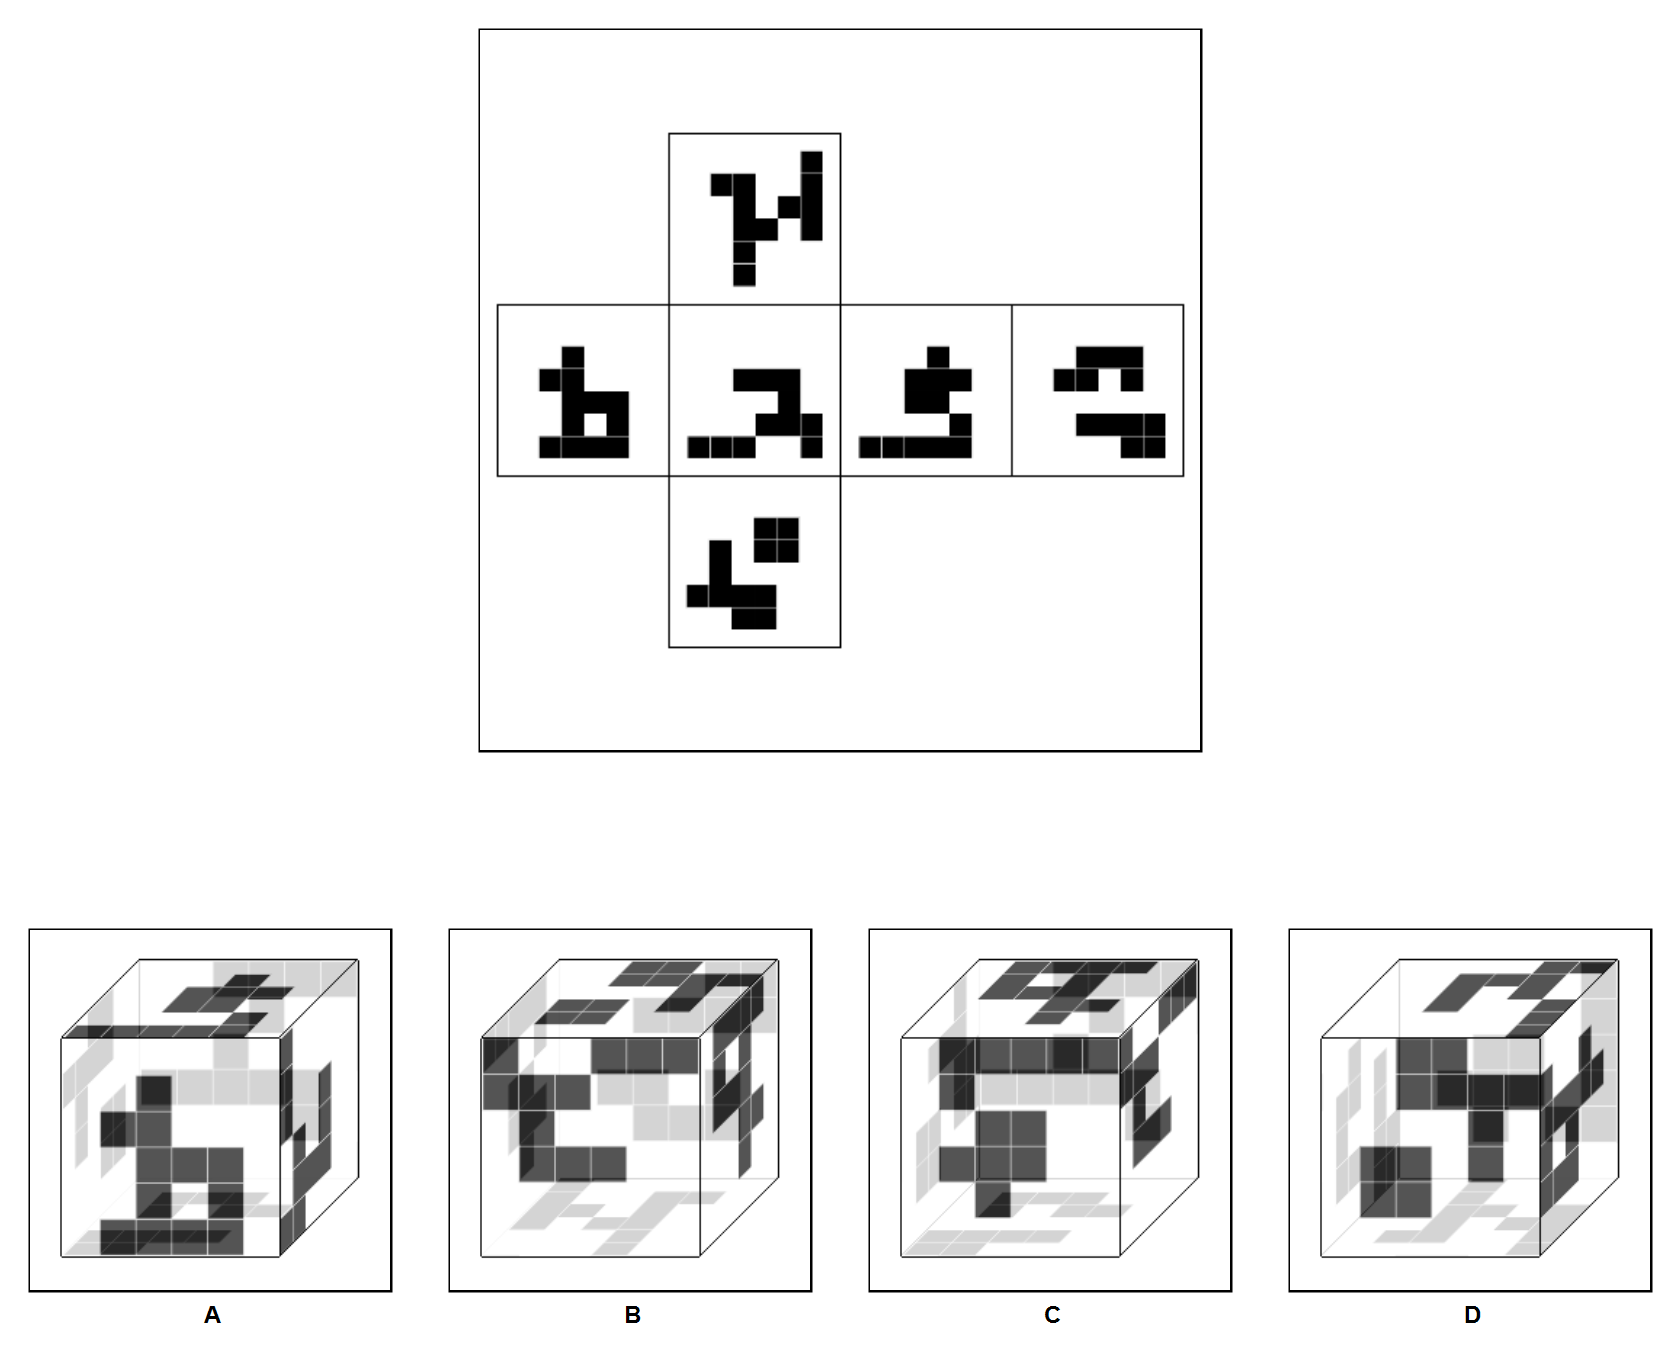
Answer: B